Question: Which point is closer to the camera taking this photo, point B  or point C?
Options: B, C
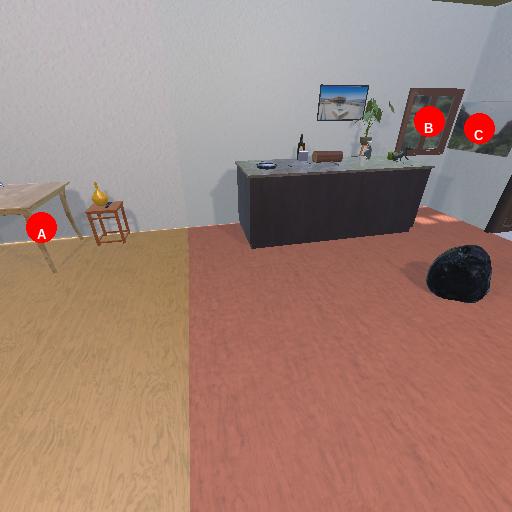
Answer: B